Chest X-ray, AP view. Patient: 36 years old, sex M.
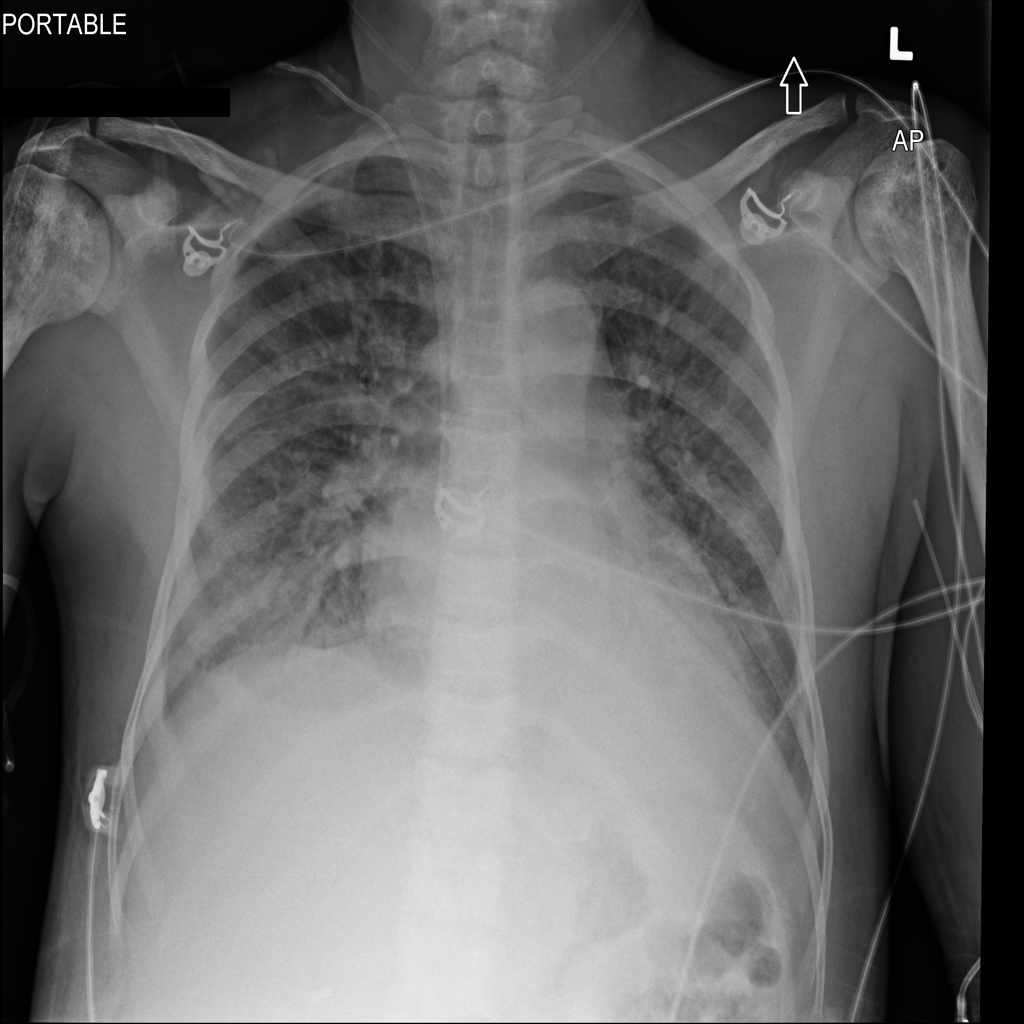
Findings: Infiltration